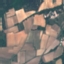
Land use / land cover class: PermanentCrop